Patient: sex M, age 58
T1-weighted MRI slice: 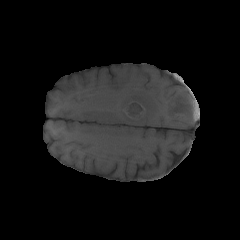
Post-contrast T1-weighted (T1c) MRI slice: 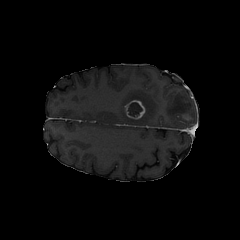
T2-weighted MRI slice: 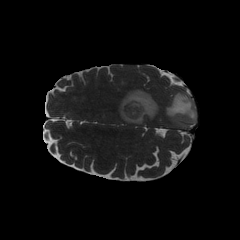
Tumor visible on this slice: yes
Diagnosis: Glioblastoma, IDH-wildtype
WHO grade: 4